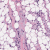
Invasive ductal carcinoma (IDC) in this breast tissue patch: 1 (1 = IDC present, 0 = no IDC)